Field crop: maize
Growth stage: 1
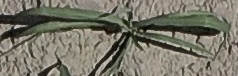
Species: sorghum